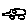
Label: car